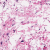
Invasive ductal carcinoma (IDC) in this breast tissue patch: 0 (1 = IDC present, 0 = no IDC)